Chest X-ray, AP view. Patient: 75 years old, sex M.
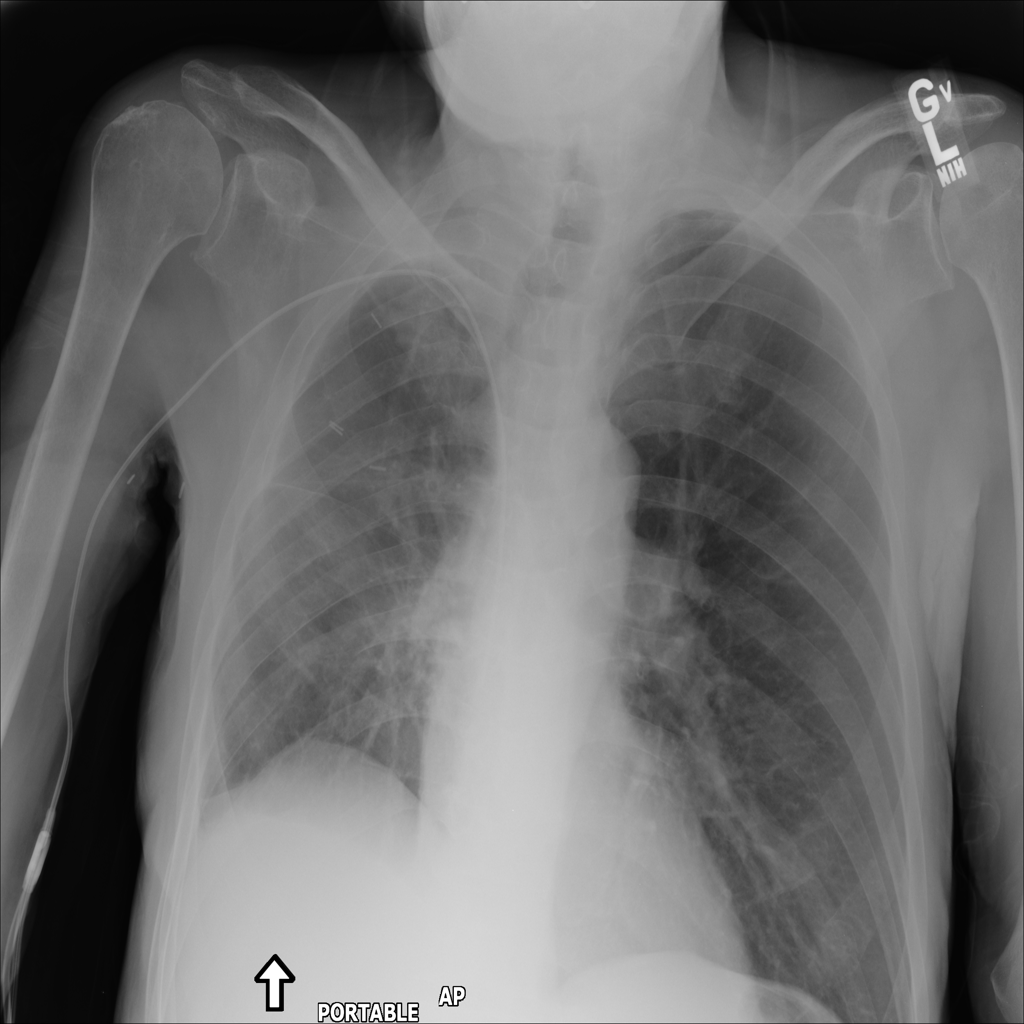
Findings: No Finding